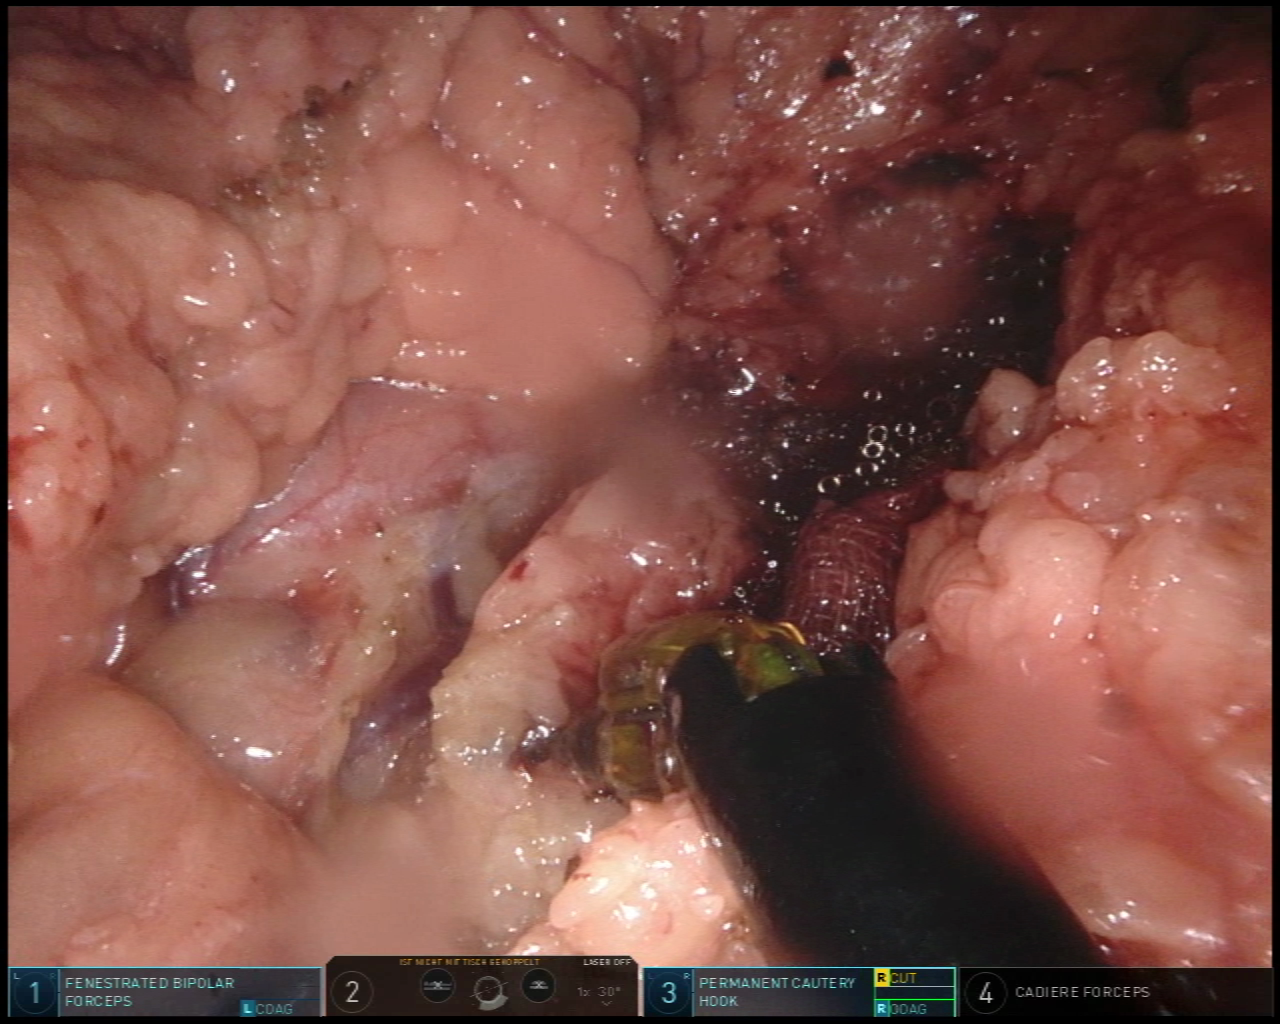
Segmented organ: stomach
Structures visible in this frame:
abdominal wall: no
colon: no
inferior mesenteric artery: no
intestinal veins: no
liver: no
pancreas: no
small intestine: no
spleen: no
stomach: yes
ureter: no
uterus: no
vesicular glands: no